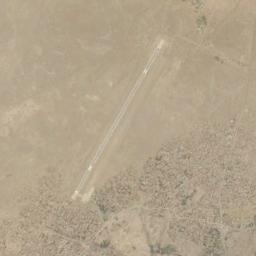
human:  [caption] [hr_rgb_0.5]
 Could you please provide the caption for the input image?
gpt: An airport with a runway in the vacant lot and dense residential areas beside .

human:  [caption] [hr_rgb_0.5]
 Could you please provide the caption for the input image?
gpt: There is an airport in the middle of the field with a river pass by .

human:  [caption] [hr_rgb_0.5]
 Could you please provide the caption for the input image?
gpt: An airport with a runway and buildings is built in the desert, Next to a residential area .

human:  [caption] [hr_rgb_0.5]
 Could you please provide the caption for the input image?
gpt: The road is straight and long at the airport .

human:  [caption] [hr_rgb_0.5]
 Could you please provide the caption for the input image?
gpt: The airport is divided into two triangular areas by several runways .